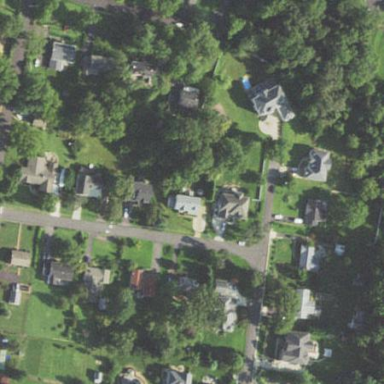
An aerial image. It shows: Residential area composed of single-family homes.